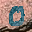
Label: 0